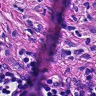
Metastatic tissue present: yes